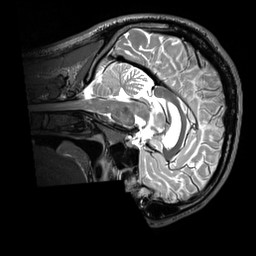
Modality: T2w
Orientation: sagittal
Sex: male
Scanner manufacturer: siemens
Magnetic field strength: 3 T
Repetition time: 3.2 s
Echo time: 0.409 s